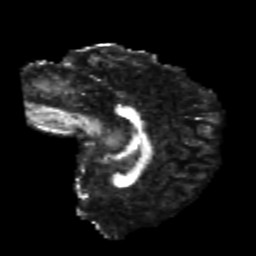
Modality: FA
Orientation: sagittal
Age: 23
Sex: female
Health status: healthy
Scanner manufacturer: philips
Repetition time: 7.386 s
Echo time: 0.08599 s